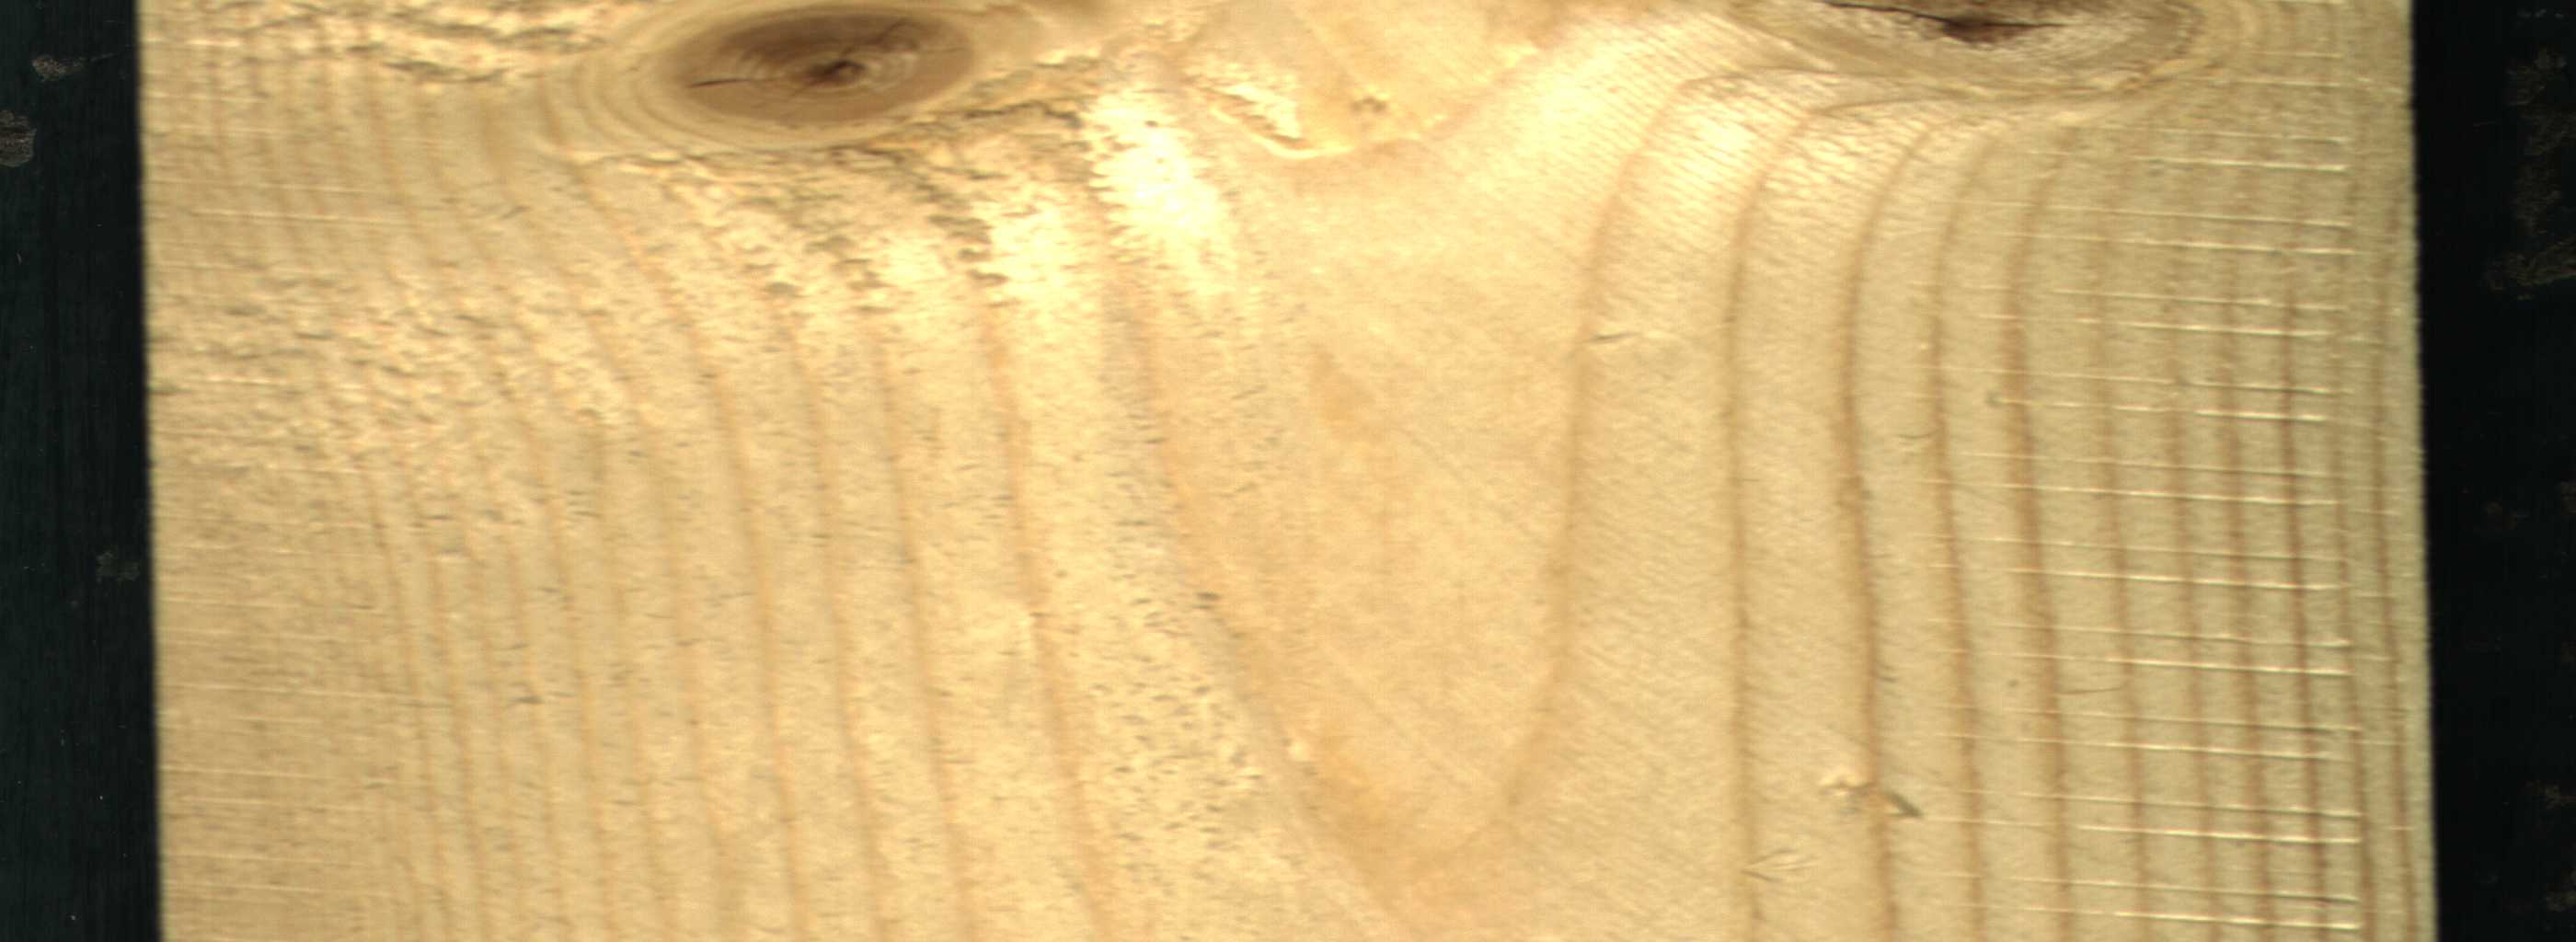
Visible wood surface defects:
knot_with_crack
Live_Knot